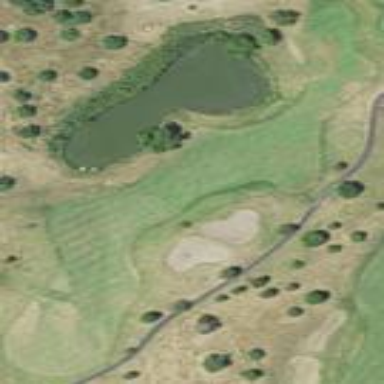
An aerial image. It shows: Grassy area designated as golf fairway.